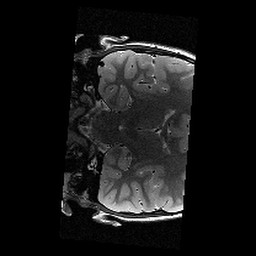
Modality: T2w
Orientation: coronal
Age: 11
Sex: female
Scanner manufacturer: siemens
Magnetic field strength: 3 T
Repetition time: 9.23 s
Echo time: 0.067 s